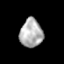
Tissue: prostate
Cell type: T cells
Senescence score: 0.3555
Nuclear area (px): 627
Mean DAPI intensity: 178.091